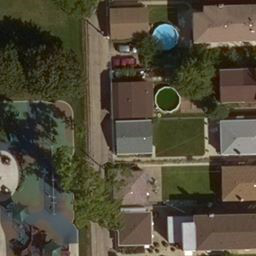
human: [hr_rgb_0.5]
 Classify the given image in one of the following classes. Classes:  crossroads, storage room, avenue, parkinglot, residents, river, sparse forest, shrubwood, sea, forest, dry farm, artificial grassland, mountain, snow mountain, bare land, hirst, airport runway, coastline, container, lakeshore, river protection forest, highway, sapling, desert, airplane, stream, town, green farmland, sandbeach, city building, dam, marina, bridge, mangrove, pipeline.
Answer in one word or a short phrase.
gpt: residents